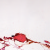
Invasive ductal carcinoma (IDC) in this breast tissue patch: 0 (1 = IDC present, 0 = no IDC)